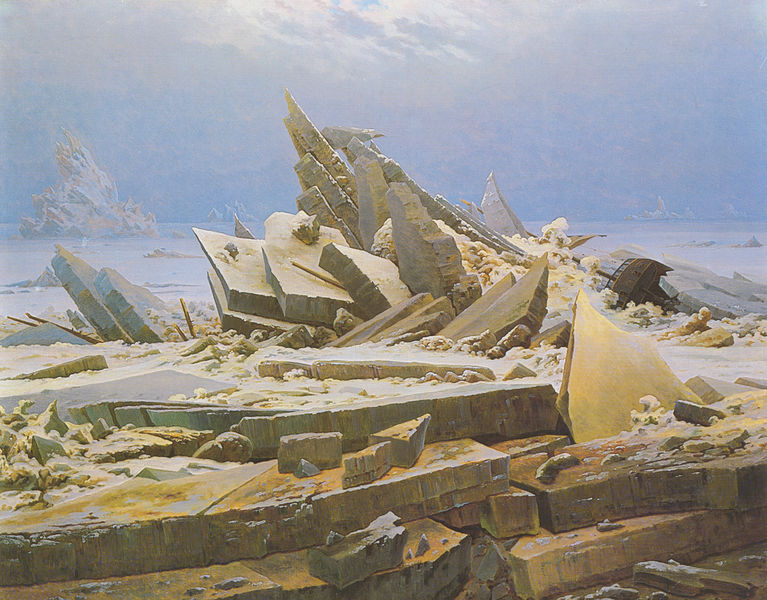
Titel: Das Eismeer
Künstler: Caspar David Friedrich
Standort: Hamburg
Institution: Kunsthalle
Schlagwörter: blau, dunkel, felsen, gemälde, gestein, himmel, meer, schatten, wasser, weiß, wolken, gelb, landschaft, ocker, see, braun, grau, hell, holz, licht, eis, beige, malerei, stein, steine, tod, erde, kalt, natur, spitzen, boot, bewölkt, klar, küste, schiff, segelboot, mast, berge, fels, gebirge, gletscher, wüste, winter, friedrich, romantik, gewalt, havarie, naturgewalt, schiffbruch, seestück, sinken, unglück, untergang, dick, spitz, stimmung, kante, reste, vergänglichkeit, schichtung, einöde, riff, kälte, geld, eisschicht, eisschollen, oberfläche, eisberg, stücke, schiefer, wrack, struktur, malerie, kühl, zerstört, platten, frost, caspar david friedrich, hoffnung, david, kanten, zerbrochen, bruchstein, ballung, kentern, gesein, scholle, gefroren, scharf, bruch, steinbruch, splitter, eisberge, brechen, auftürmen, caspar, eiskalt, casper david friedrich, oberflächenstruktur, schollen, ertrinken, ertrunken, dicke, caspar david, nordpol, arktis, eismeer, eisscholle, eisplatten, packeis, pol, südpol, nordmeer, polar, kreidefelsen, aufgestaut, caspar david friesdrich, eisgang, geologie, im packeis, naturereignis, naturerscheinung, scharfe kanten, tod im eis, zusammengeschoben, eisbrocken, caspar davi friedrich, packeis#, eispöatten, gwmälde, polarregion